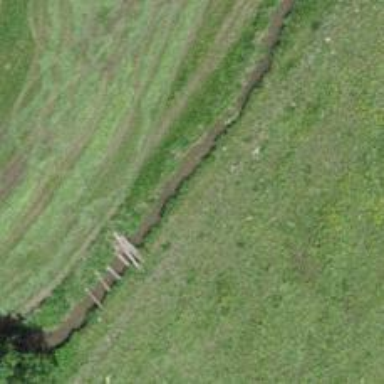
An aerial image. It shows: Ditch serving as waterway.